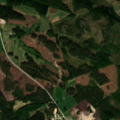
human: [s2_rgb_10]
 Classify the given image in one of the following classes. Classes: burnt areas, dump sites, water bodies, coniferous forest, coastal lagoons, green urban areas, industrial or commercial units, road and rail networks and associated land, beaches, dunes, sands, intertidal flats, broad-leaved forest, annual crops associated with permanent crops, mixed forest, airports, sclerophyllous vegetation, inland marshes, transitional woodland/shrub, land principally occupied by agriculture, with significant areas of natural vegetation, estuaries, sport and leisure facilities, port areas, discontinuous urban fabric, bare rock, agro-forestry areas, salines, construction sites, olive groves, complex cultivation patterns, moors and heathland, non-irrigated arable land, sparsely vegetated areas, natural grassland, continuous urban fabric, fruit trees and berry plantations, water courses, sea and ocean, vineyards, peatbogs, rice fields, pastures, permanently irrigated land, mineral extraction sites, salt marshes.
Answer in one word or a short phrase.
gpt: non-irrigated arable land, land principally occupied by agriculture, with significant areas of natural vegetation, coniferous forest, mixed forest, transitional woodland/shrub